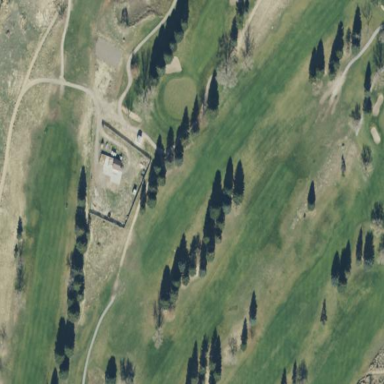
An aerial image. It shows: Grassy area designated as golf fairway.